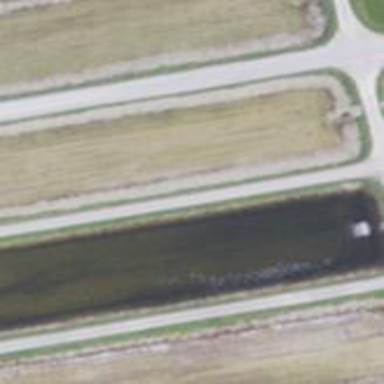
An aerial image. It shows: Pond surrounded by natural water.